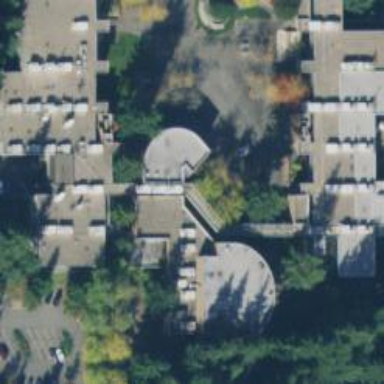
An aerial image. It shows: College building.